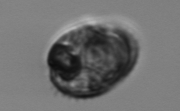
Label: Proterythropsis